Field crop: maize
Growth stage: 2
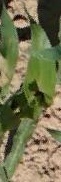
Species: maize